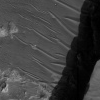
Atmospheric dust classification: not_dusty